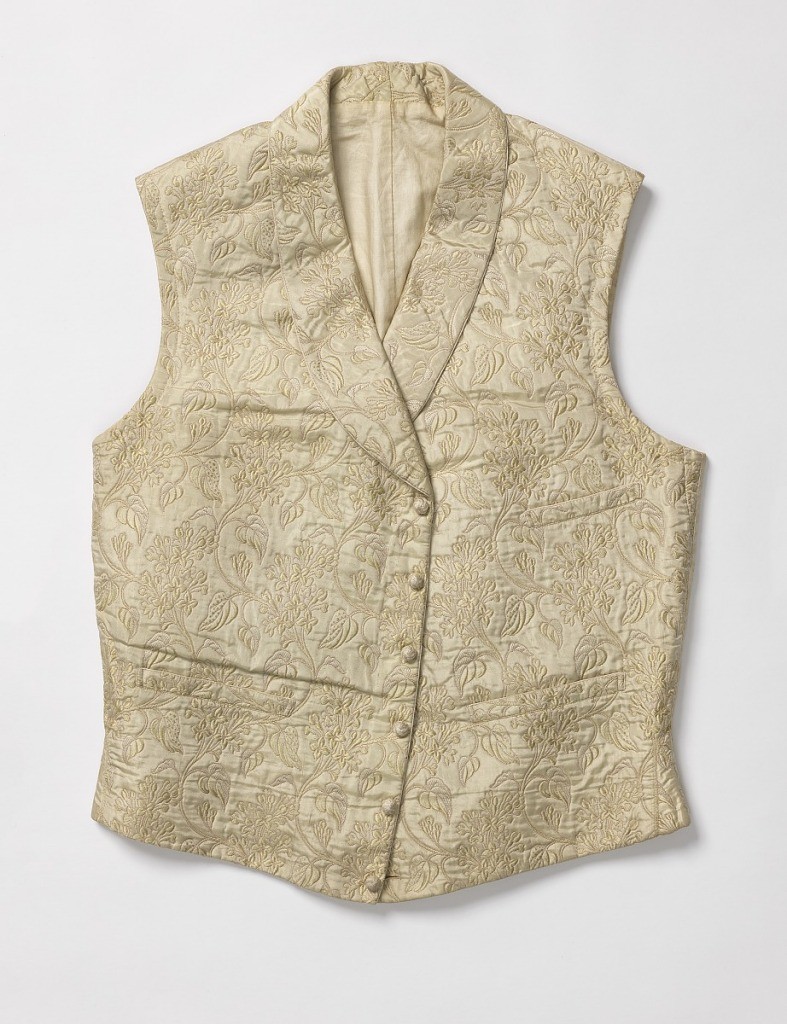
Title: Waistcoat
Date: mid- 19th century
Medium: silk Technique: brocatelle
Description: Gentleman's waistcoat of white brocatelle with a floral pattern. Subtle tan threads of supplementary weft outline the floral pattern.